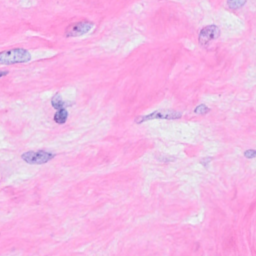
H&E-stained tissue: Breast